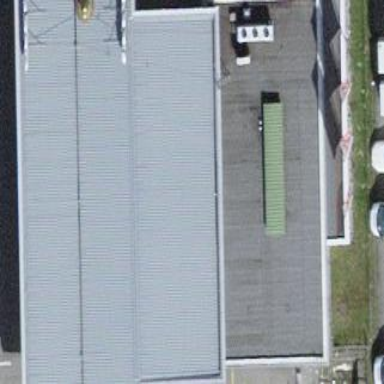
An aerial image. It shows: Roofed fuel facility.